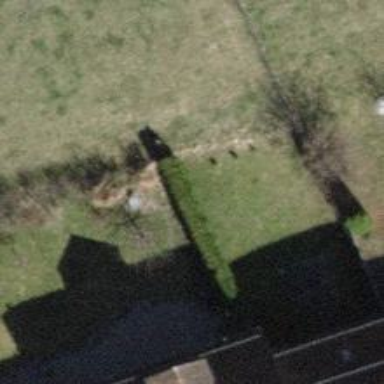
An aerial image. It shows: Hedge acting as barrier.